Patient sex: M
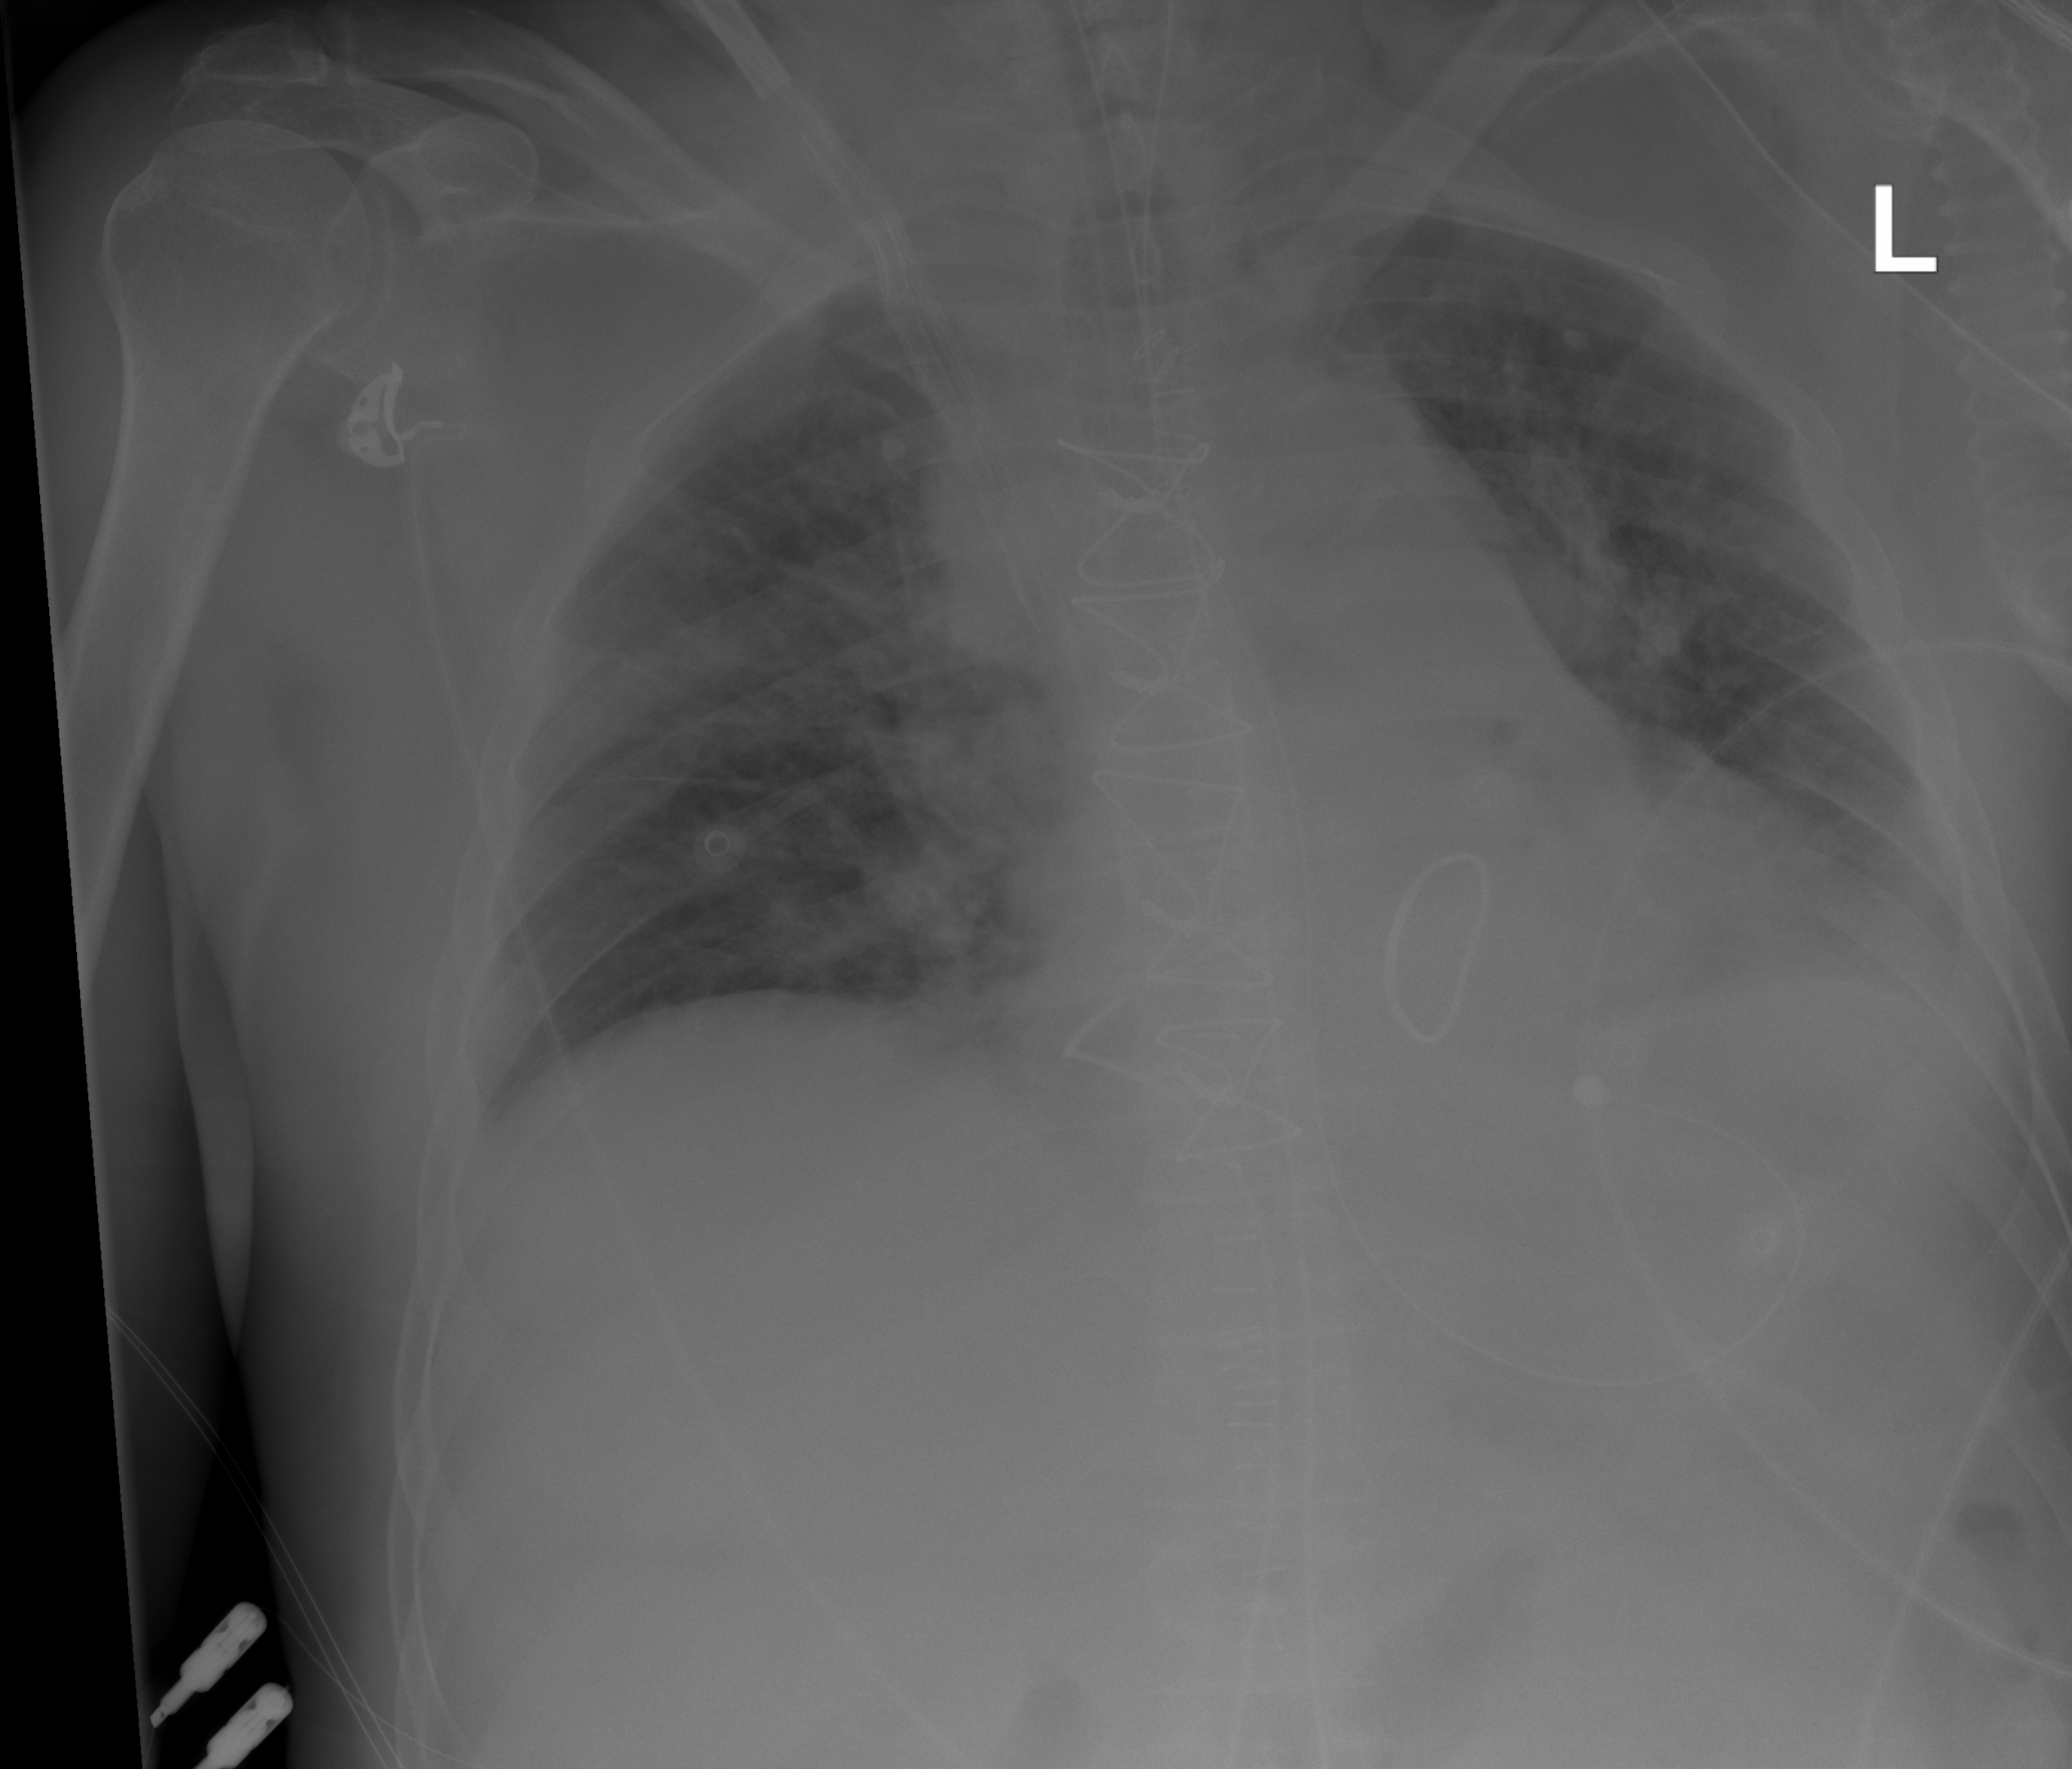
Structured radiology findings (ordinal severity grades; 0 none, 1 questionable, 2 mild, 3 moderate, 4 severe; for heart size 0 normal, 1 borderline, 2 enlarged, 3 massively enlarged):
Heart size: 0
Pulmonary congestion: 2
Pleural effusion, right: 0
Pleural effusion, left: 2
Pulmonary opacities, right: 0
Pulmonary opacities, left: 0
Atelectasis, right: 0
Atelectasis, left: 2